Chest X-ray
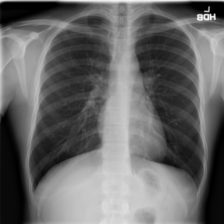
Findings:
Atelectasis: negative
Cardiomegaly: negative
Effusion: negative
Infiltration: negative
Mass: negative
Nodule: negative
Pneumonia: negative
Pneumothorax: negative
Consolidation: negative
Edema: negative
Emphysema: negative
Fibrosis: negative
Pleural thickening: negative
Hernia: negative